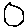
Label: circle